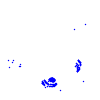
Particle: electron